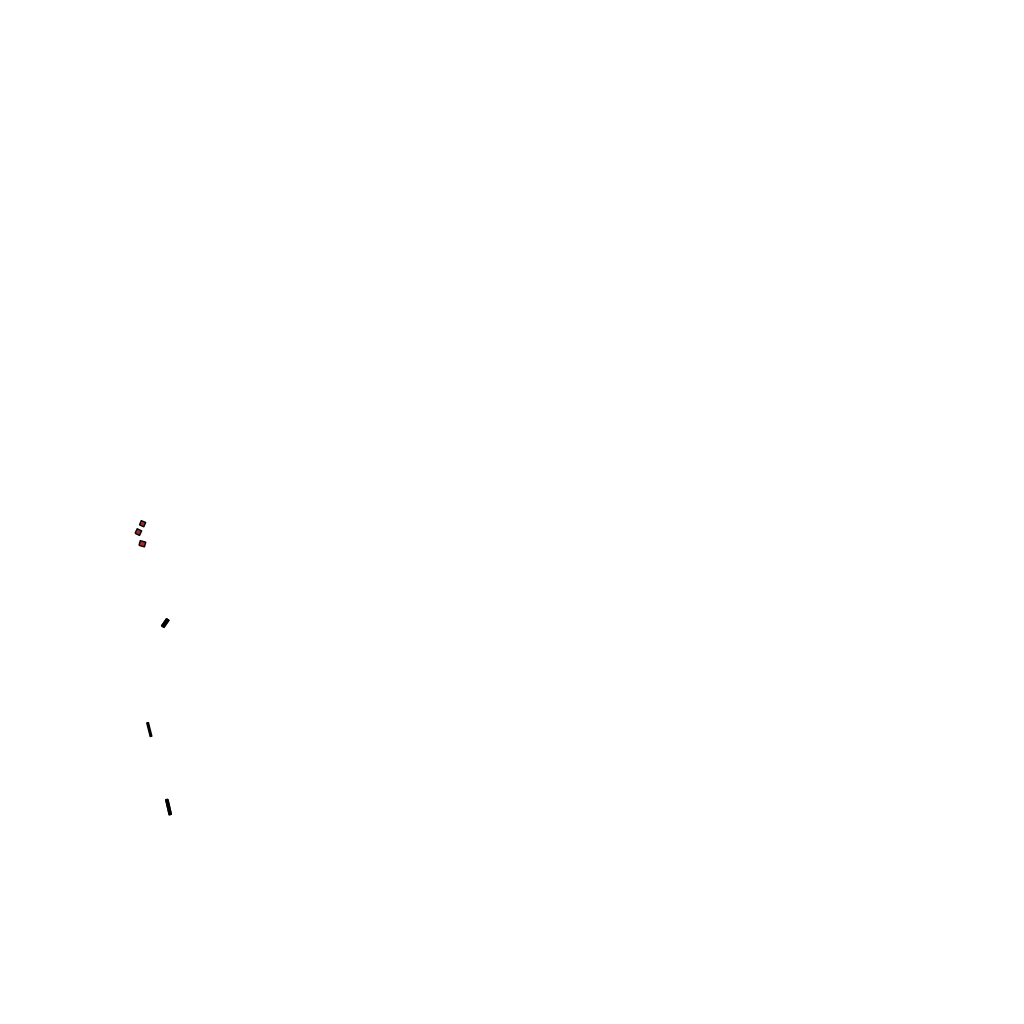
Tags: overhead vector_map, recreation, residential, density_5, Building, Facility, 1.0 km²